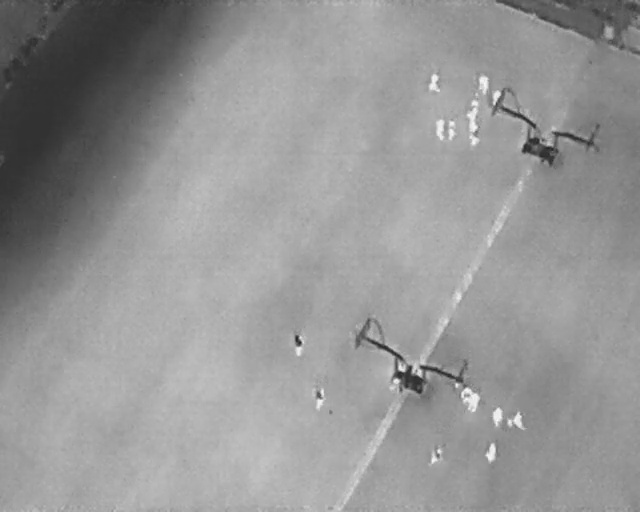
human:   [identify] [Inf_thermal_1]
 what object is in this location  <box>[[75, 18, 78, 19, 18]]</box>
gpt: <ref>1 small person at the top right</ref>

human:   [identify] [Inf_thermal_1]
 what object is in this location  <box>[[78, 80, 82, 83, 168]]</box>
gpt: <ref>1 large person at the bottom right</ref>